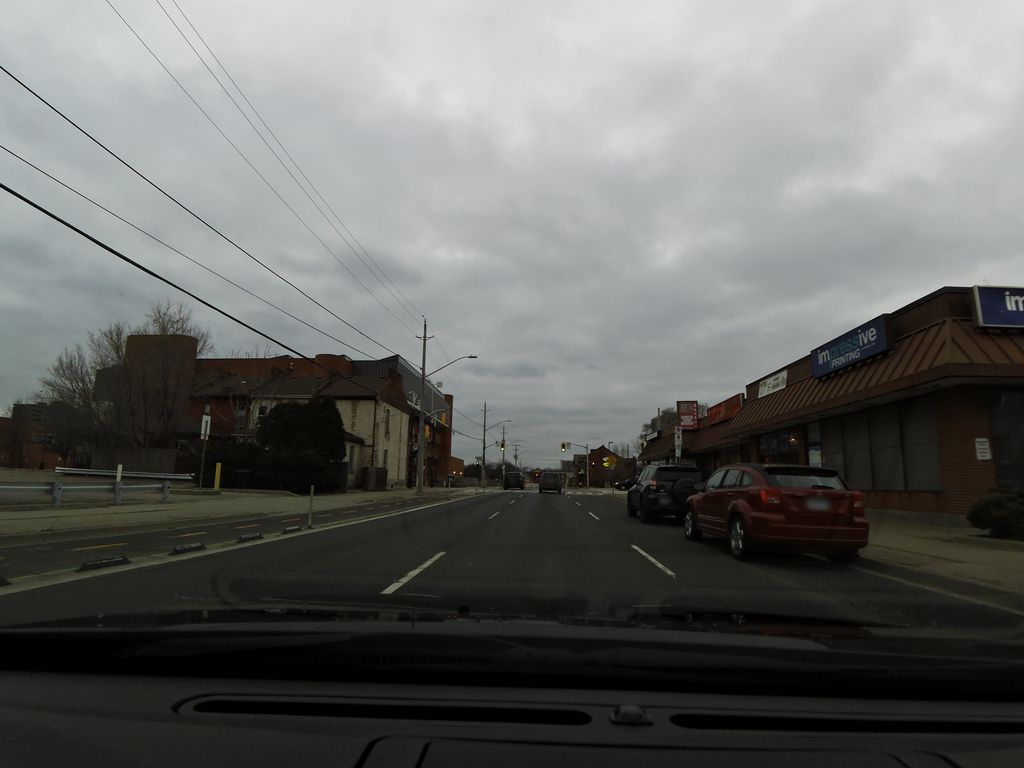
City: hamilton